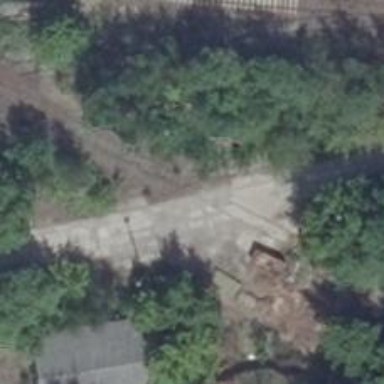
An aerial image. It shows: Railway crossing.